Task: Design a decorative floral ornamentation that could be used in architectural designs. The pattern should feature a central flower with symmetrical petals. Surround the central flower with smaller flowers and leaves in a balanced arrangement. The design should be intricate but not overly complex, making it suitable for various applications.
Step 880:
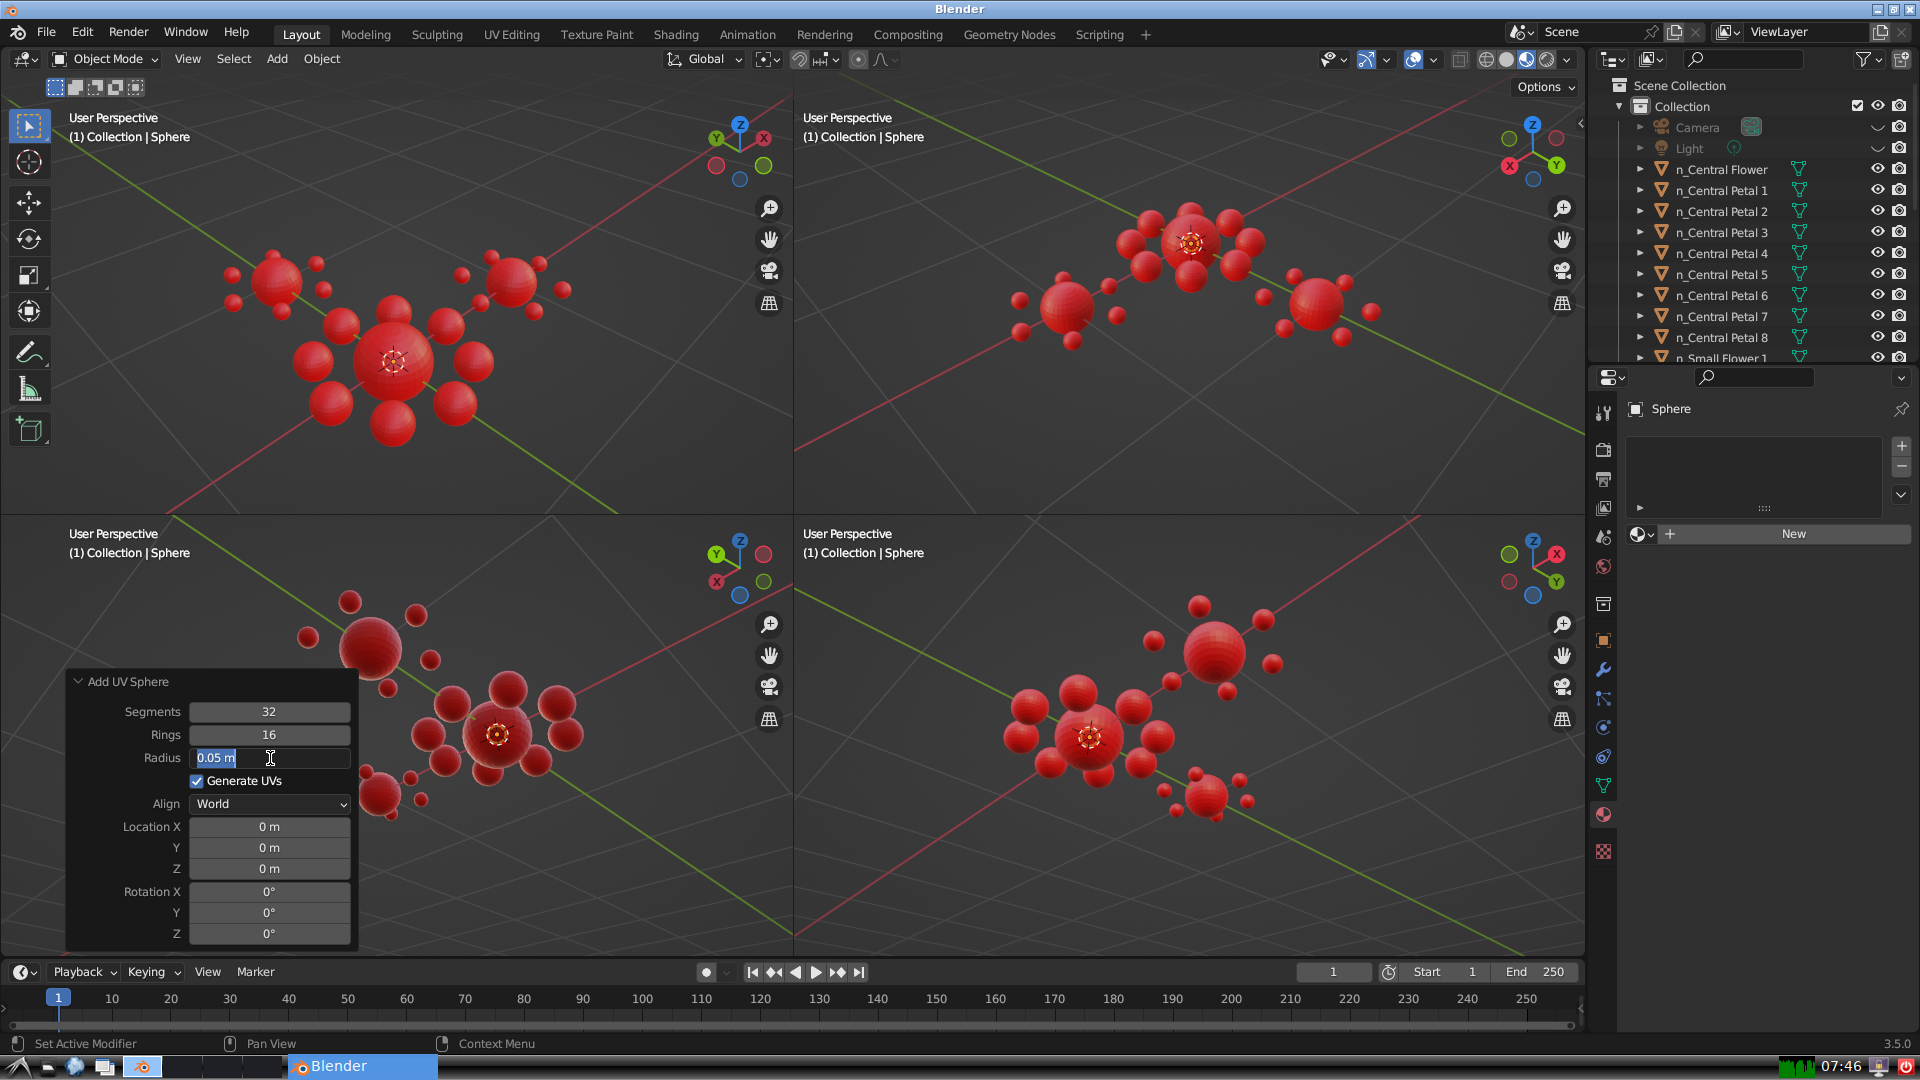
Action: input_text: 0.15